Question: It has always been one of the great features of knitr that it does intelligent rounding, so you can avoid many 'sprintf/round/paste0' detours.
After one customer complained that I had given decimals incorrectly, I noted that it is very dangerous to forget $$ for numbers that might be printed in scientific notation. But the same customer complained that my formatting using scientific notation looks ugly because the latex-like mathematics does not match the main font.

Following @yihui's comment on the closed issue (<URL>, the $$ are required.
Does someone have an intelligent solution for this? Currently, I am back to formatting everything with sprintf as in old days.
'''
---
output:
html_document:
theme: cosmo
---
I use the cosmo theme because it shows the typographic problem more clearly.
'''{r}
options(digits=2)
mean = c(2.31310934, 1.23456e-7)
std = c(0.31310934, 6.54321e-7)
'''
digits is 'r getOption("digits")'
The mean is 'r mean[1]' with a standard deviation of 'r std[1]'.
This looks good
The mean is 'r mean[2]' with a standard deviation of 'r std[2]'.
Note that the aboves looks like "1.23510".
The mean is $'r mean[2]'$ with a standard deviation of $'r std[2]'$.
'''
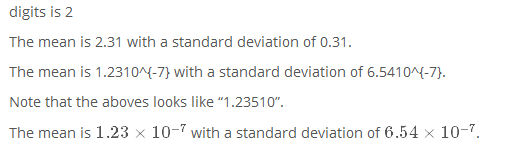
Answer: You can always redefine the 'inline' output hook to avoid many explicit 'sprintf/round/paste0'...
'''
knitr::knit_hooks$set(inline = function(x) {
knitr:::format_sci(x, 'md')
})
'''
This will use the syntax of the form '1.23 x 10^-7^' for scientific notations, which should work well if your output format is only HTML.
It is a simple problem for a specific type of output format, but it is hard when you want the number formatting to be portable across all formats, including HTML, Word, LaTeX, and so on. That is why '$ $' became required in knitr 1.7.